Question: I am registered in a web programming c where several algorithmic exercises.
I made a very simple problem is as follows:
I receive 4 numbers that determine coordinates of 2 corner of a rectangle and have to calculate the area.
There is a set of tests and when the second corner is below or to the left of the first (x1> x2 || y1> y2) the program exits.

Exemple:
Input:
'''
1 1 4 3
0 0 1 1
9 7 3 6 //Exit
'''
Output:
'''
6
1
'''
This is my code.
'''
#include <stdio.h>
#include <stdlib.h>
int main()
{
while(1) {
int x1, x2, y1, y2;
scanf("%d %d %d %d", &x1, &y1, &x2, &y2);//x1 y1 == A, x2 y2 == B
if(x1 > x2 || y1 > y2)
return 0;
printf("%d
", (x2 - x1) * (y2 - y1));
}
}
'''
My question is simply a curiosity. I solved the problem with a time of "0052", and there are 3 people in front of me that have managed to solve in "0048" and "0024"!.
What optimicazion methods can I use to get lower time? Probably pointers?
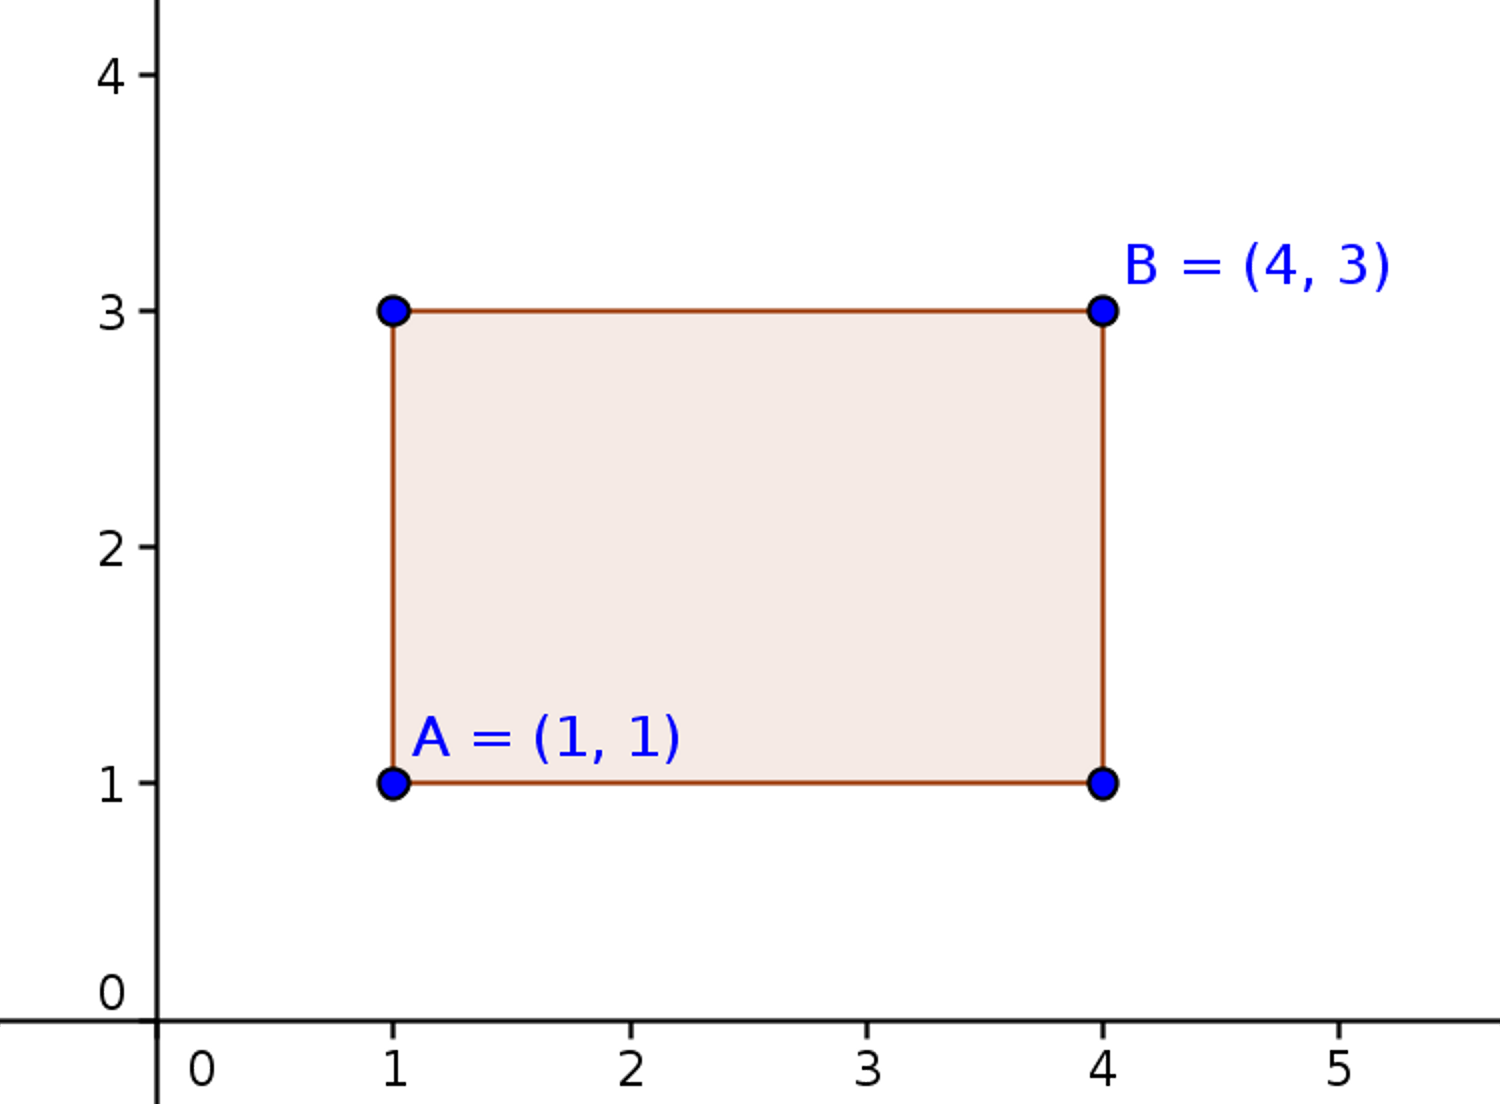
Answer: Some thoughts:
1. You could use gcc's __builtin_expect() functions to make sure that the conditional is assumed to be false.
2. It's very unlikely that pointers would help you improve your solution.
3. scanf() is probably the really slow part. Rewriting this with a parser that only expected decimal integers would probably be much faster. Currently, scanf() needs to parse the format string, and the input number could be octal, hexadecimal, or decimal. Or could be invalid input. etc.